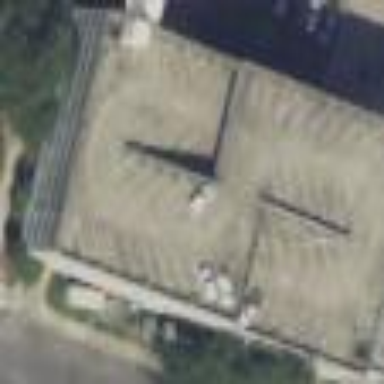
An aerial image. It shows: Multi-storey parking building with concrete surface.